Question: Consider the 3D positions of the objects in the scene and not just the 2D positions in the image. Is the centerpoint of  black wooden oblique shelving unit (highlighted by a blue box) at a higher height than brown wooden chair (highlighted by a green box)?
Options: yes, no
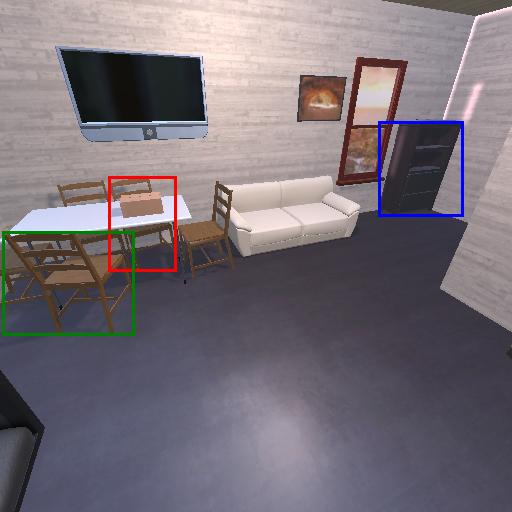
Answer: yes